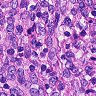
Metastatic tissue present: no